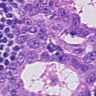
Metastatic tissue present: yes